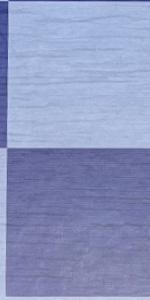
Label: Empty